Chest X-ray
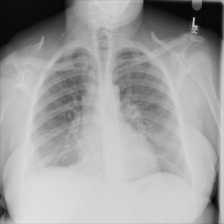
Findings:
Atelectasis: positive
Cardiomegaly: negative
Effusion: negative
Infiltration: negative
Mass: negative
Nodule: negative
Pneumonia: negative
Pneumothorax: negative
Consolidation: negative
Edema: negative
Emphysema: negative
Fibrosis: negative
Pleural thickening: negative
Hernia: negative